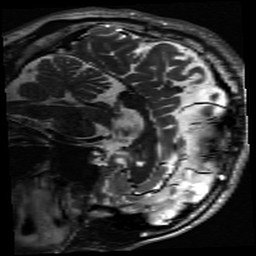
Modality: inplaneT2
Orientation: sagittal